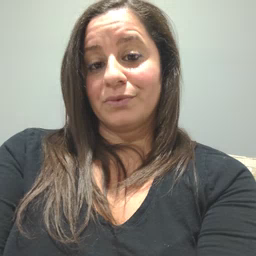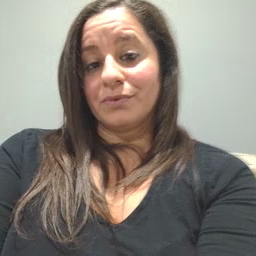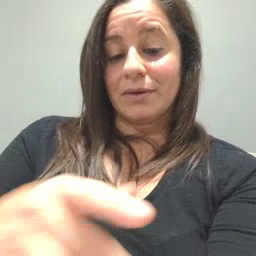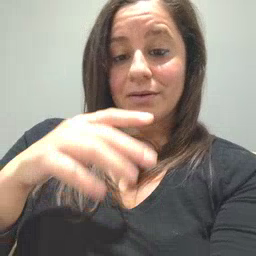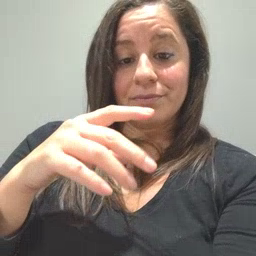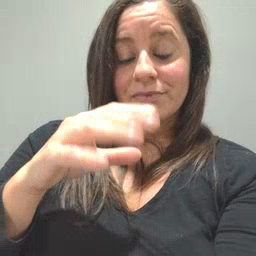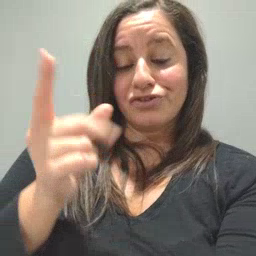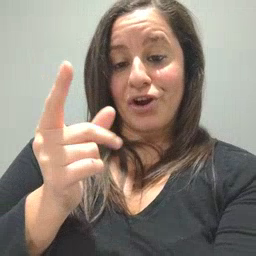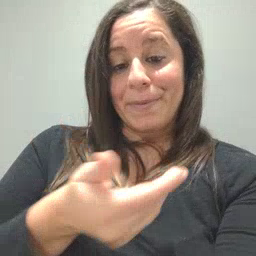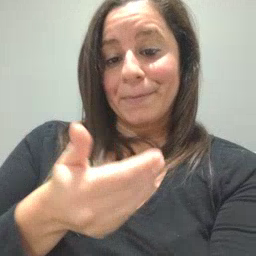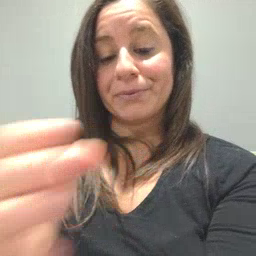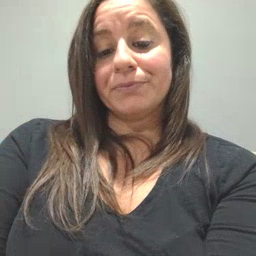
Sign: puppy